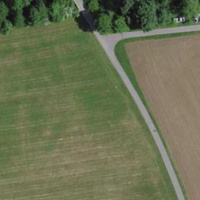
EUNIS habitat code: 24
Species observed at this site:
Linaria vulgaris